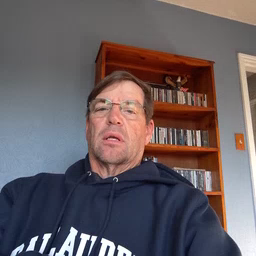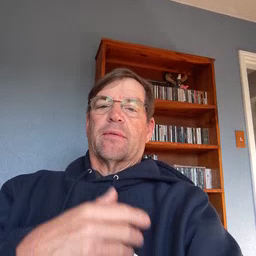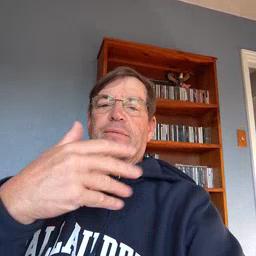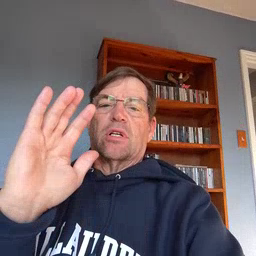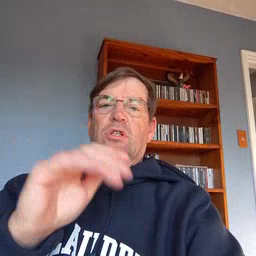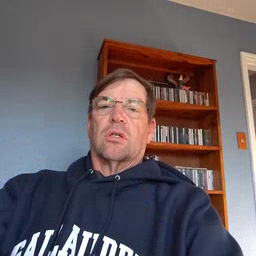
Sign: finish